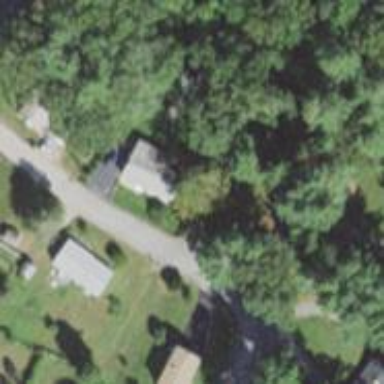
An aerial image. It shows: Residential driveway designated as service road.